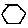
Label: hexagon